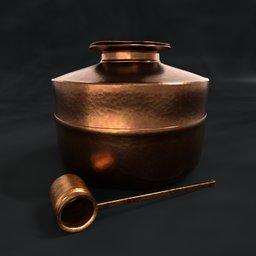
Label: tools